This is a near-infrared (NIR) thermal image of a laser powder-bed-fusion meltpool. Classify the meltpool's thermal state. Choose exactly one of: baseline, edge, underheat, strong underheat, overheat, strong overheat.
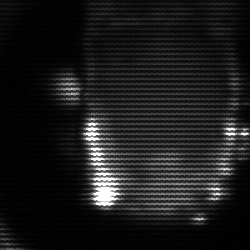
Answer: baseline